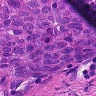
Metastatic tissue present: yes